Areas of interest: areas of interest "Commercial service"
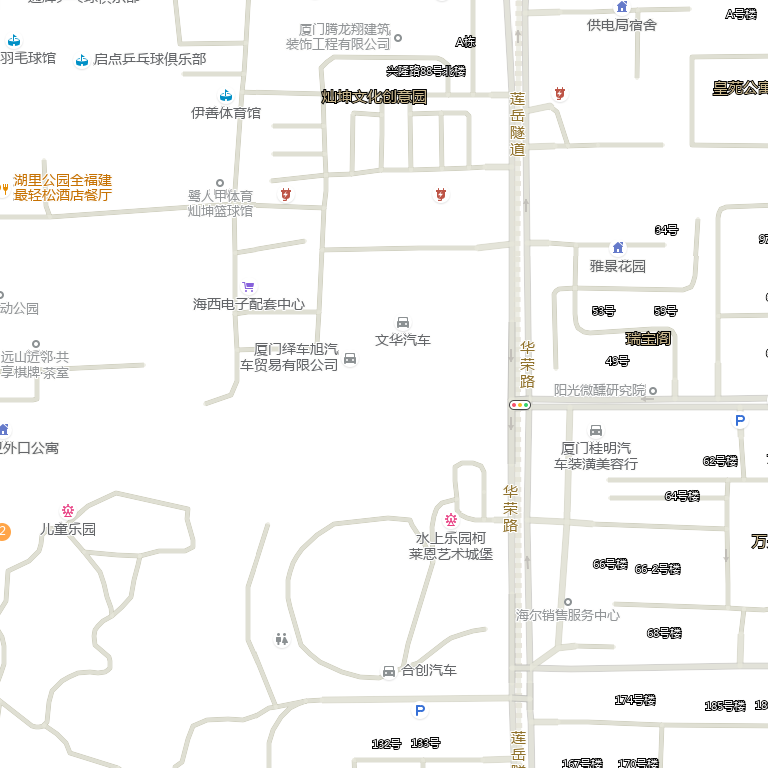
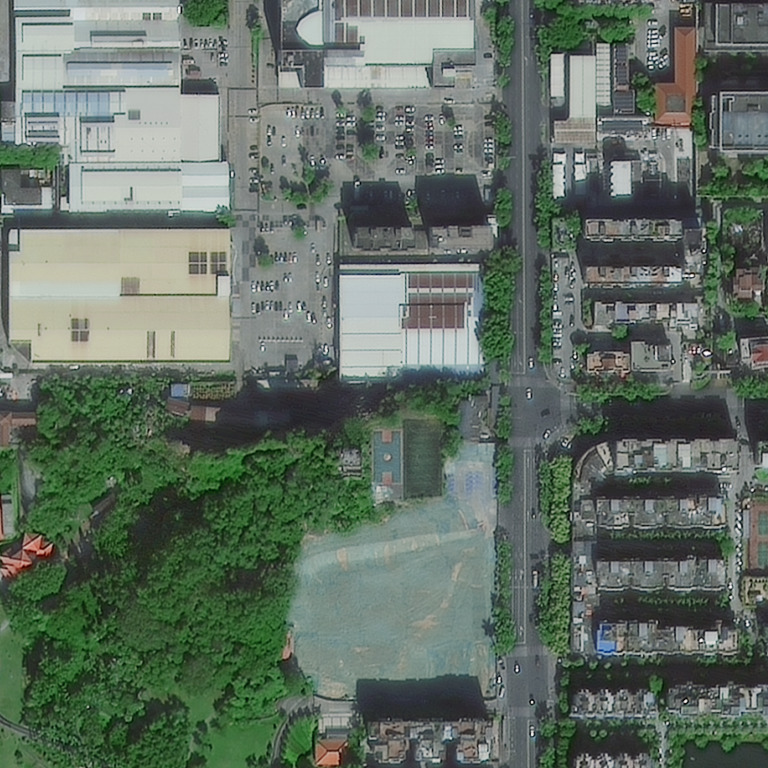